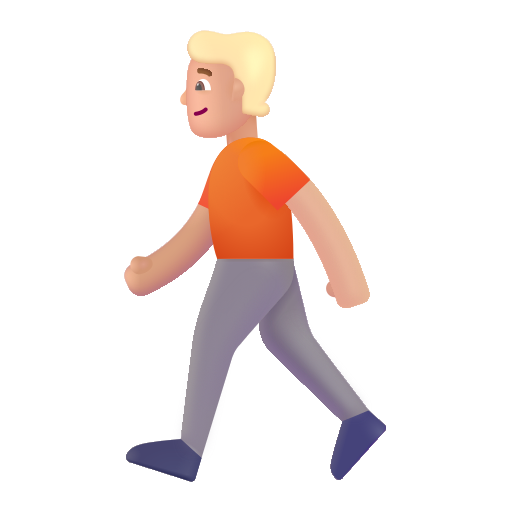
person walking color  light